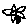
Label: flower